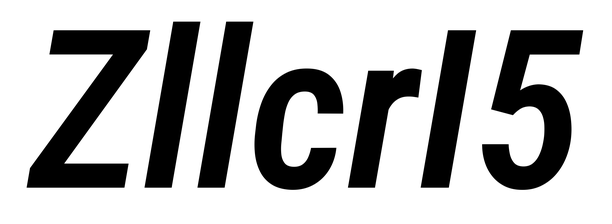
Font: Roboto-Italic_Condensed_SemiBold_Italic